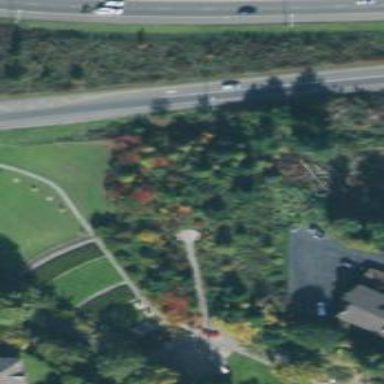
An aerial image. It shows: Memorial site with historic significance.